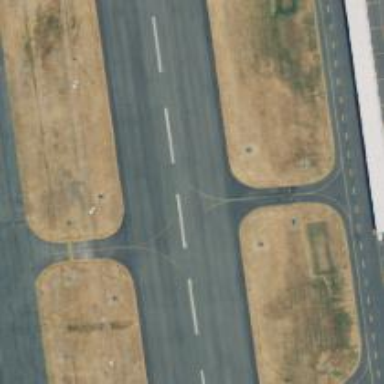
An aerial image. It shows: View of taxiway at the airport.